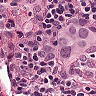
Metastatic tissue present: yes